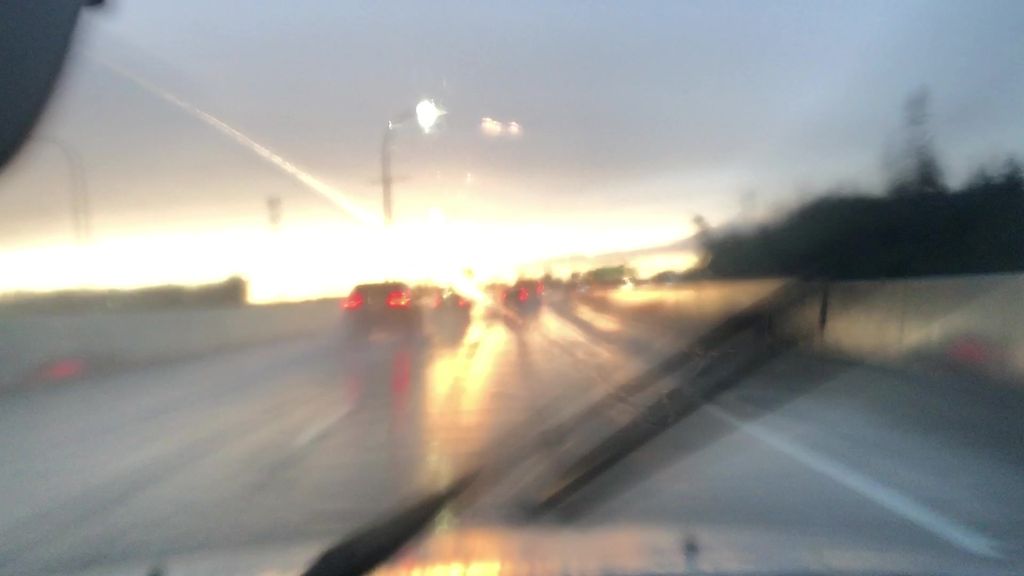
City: edmonton